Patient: sex F, age 54
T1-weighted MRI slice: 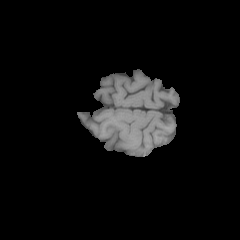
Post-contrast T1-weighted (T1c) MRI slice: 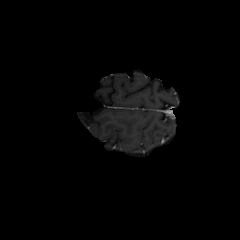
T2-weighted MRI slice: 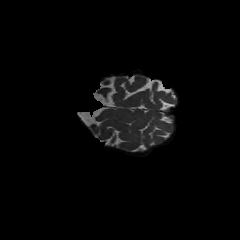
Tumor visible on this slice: no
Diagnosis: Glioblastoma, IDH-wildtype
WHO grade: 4